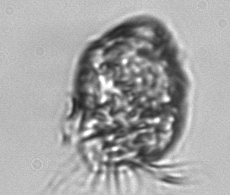
Label: Strombidium_morphotype1